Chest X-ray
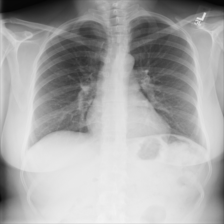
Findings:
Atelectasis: negative
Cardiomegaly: negative
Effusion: negative
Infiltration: negative
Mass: negative
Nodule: negative
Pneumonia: negative
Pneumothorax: negative
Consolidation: negative
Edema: negative
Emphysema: negative
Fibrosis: negative
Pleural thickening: positive
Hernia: negative